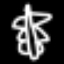
Label: angel